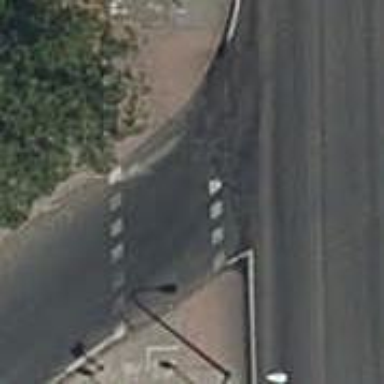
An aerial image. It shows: Crossing with traffic signals.